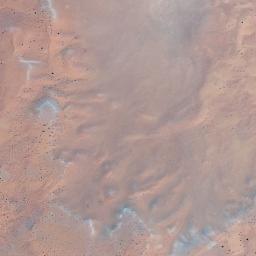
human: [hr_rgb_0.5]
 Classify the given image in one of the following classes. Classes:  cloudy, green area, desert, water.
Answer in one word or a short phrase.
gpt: desert